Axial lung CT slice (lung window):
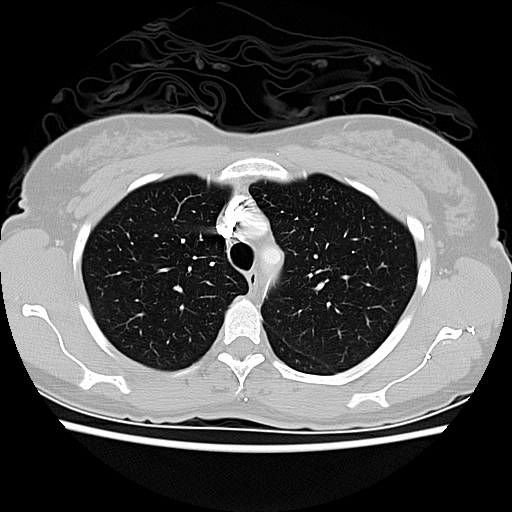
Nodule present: no